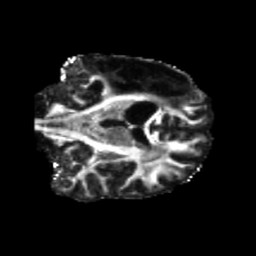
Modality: FA
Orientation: coronal
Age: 27
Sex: female
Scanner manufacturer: siemens
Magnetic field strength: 3 T
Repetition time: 5.47 s
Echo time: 0.0854 s